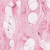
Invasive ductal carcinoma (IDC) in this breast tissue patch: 0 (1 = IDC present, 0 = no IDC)